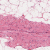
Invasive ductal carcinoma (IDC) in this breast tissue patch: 0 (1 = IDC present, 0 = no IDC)